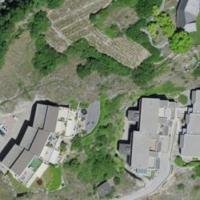
EUNIS habitat code: 54
Species observed at this site:
Allium ursinum